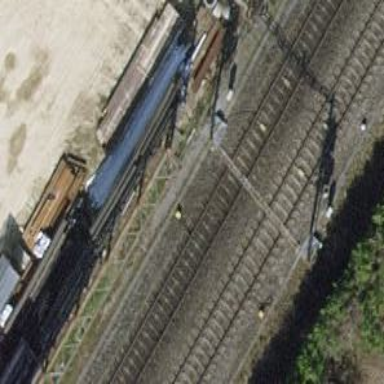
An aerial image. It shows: Railway signal.